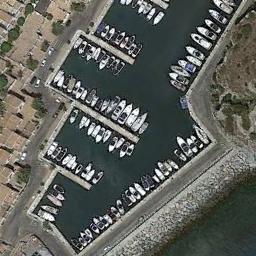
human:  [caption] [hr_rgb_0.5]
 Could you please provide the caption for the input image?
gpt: Some ships moored neatly on the sea side of the harbor surrounded by buildings and roads .

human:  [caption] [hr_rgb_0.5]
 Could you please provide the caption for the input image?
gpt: The harbor has lots of neatly docked boats and a dense residential area is next to the harbor .

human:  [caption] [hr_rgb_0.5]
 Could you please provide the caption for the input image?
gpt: The port has a different parking direction .

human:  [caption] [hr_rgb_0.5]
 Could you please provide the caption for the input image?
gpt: There are many ships of different shapes and sizes in the harbor .

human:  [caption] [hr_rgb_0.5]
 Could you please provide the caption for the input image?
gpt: There are many brown buildings around the harbor with many ships .